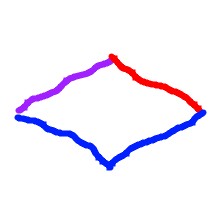
Shape: rhombus